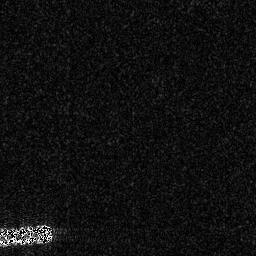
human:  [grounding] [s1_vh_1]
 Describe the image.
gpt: In the satellite image, there is  <ref>1 medium ship </ref> <box>[[0, 87, 20, 96, 0]]</box> located at bottom left.